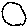
Label: circle